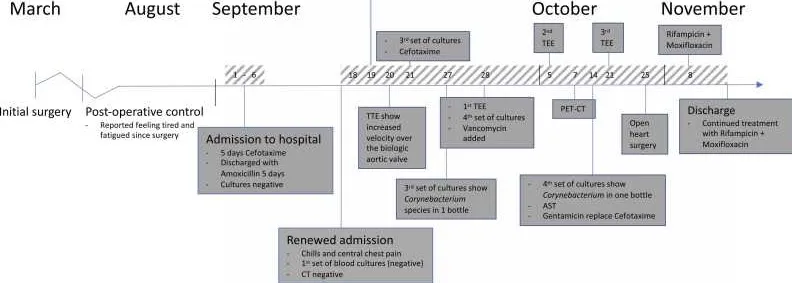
Time-line describing the evolution of this case. Abbreviations used were; TTE, transthoracic echocardiography; TEE, transesophageal echocardiography; PET-CT, positron emission tomography-computed tomography; AST, antibiotic susceptibility testing.
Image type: chart (chart)